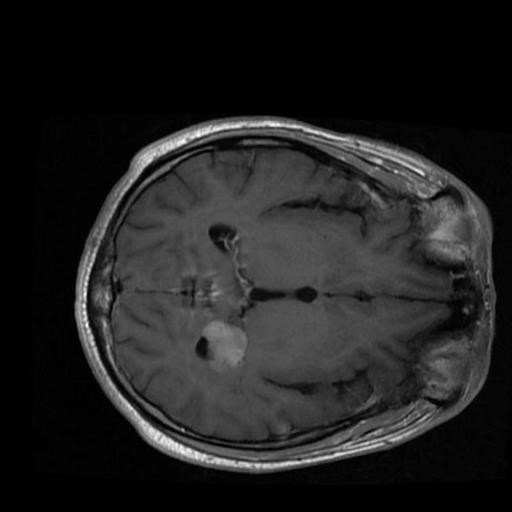
Label: brain_menin